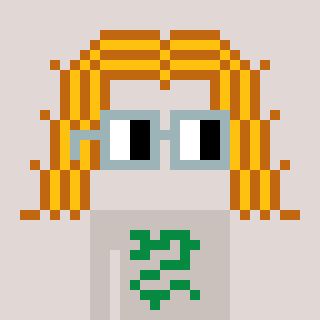
a pixel art character with square dark gray glasses, a hair-shaped head and a foggrey-colored body on a warm background